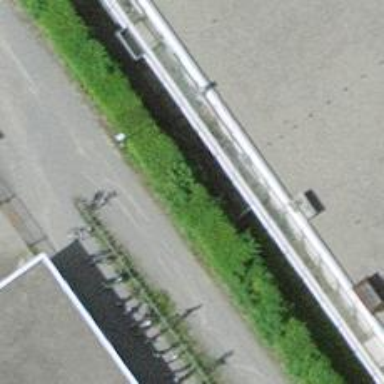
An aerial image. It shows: Charging station.